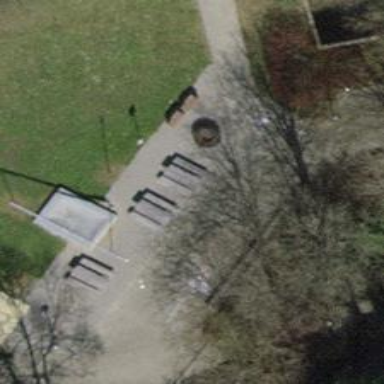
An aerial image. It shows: Grey picnic table on leisure land.